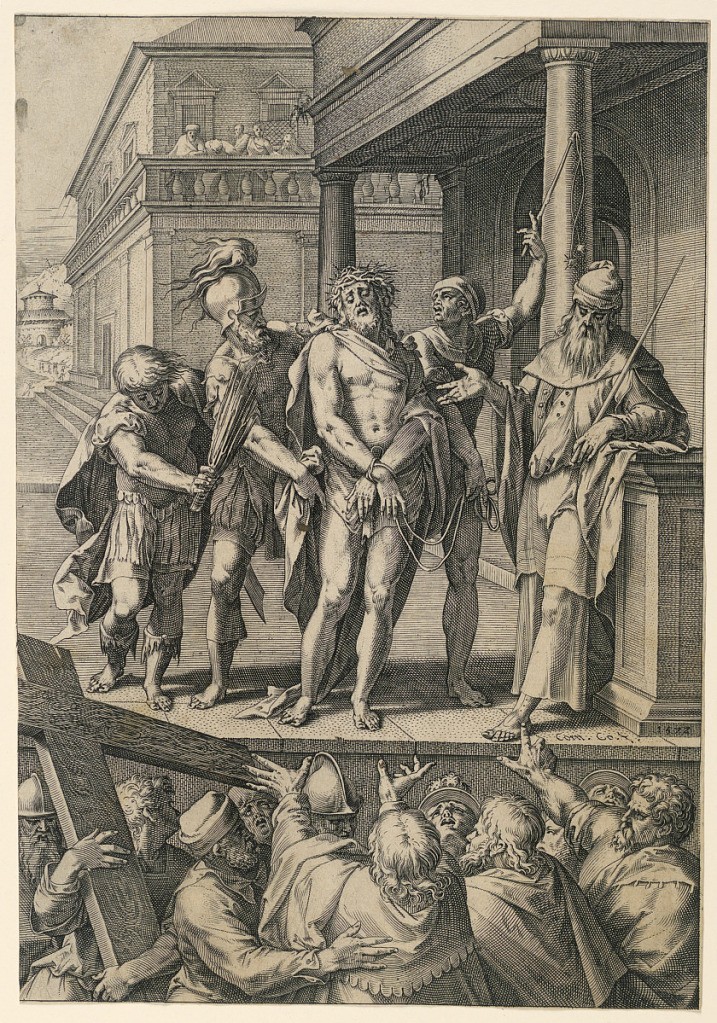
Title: Ecce Homo
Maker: Cornelis Cort, Dutch, 1533 - 1578
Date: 1572
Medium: Engraving on paper
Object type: Print
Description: On a podium stands Christ between four men. In foreground, spectators; at left, the cross held by a man. The city gate and two houses in background. Inscribed, right (on podium): "Corn. Co. F. 1572."